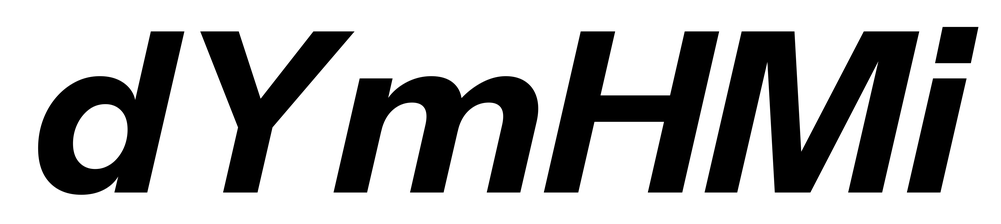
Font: InstrumentSans-Italic_Bold_Italic